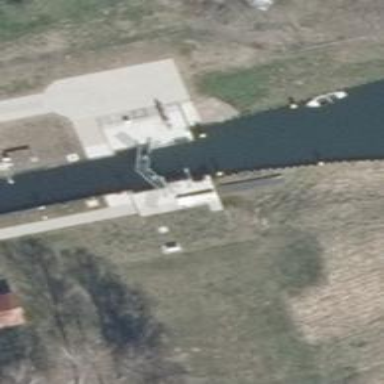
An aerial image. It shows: Lock gate along waterway.